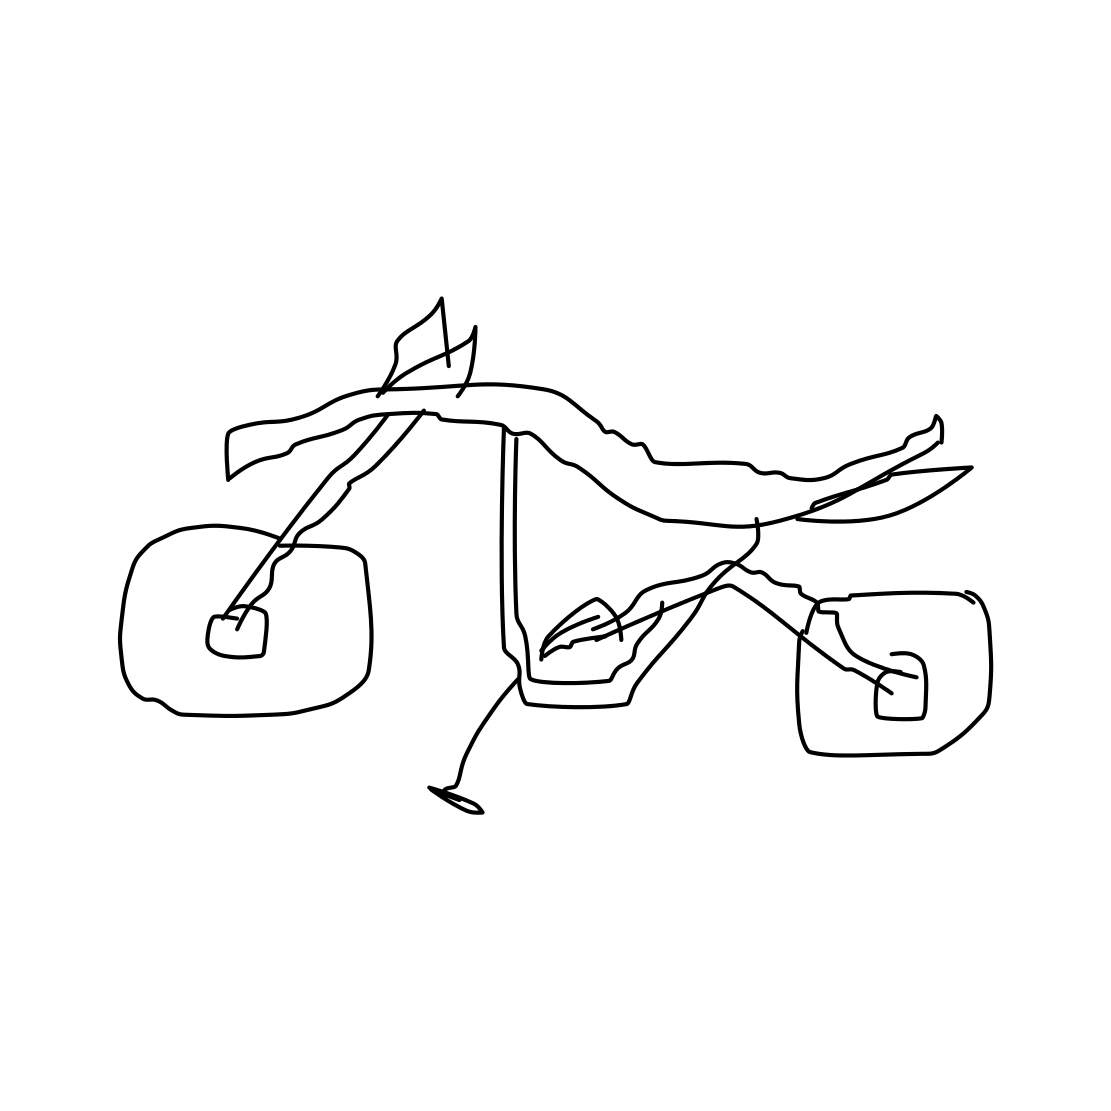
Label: motorbike